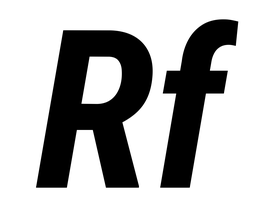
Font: Roboto-Italic_Condensed_Bold_Italic